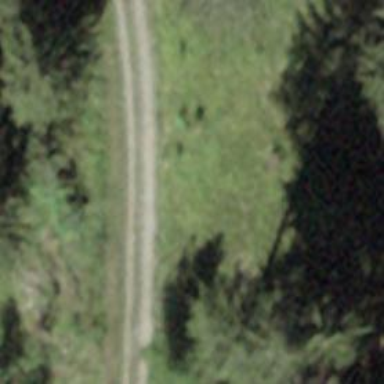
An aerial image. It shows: Gravel track with grade 2 quality.